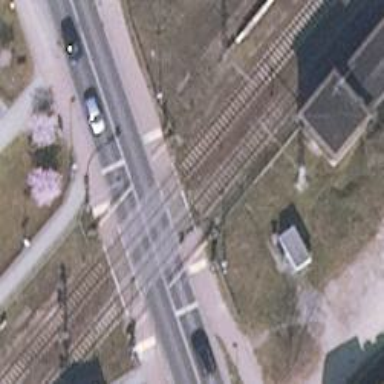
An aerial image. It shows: Railway signal.